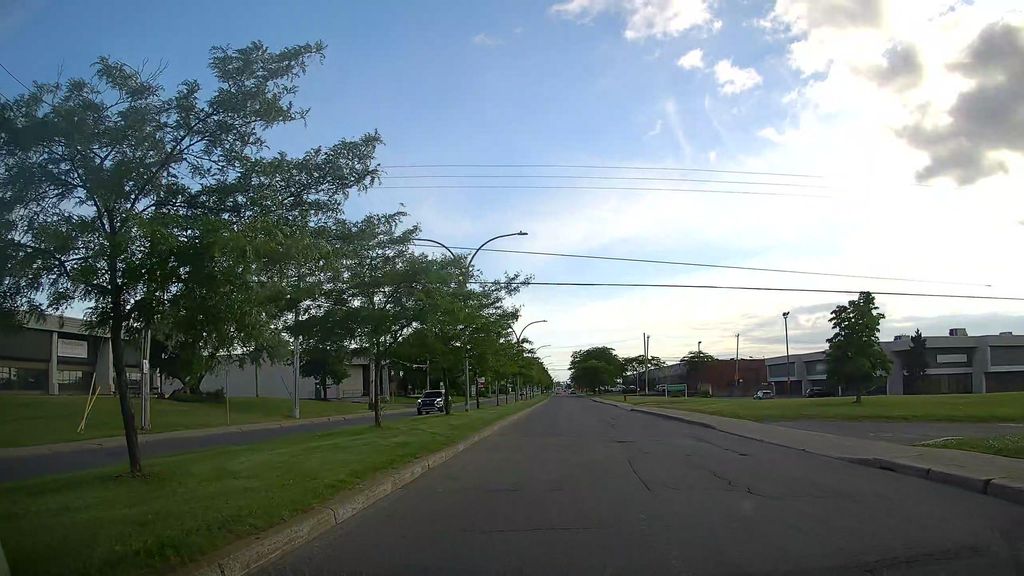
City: montreal